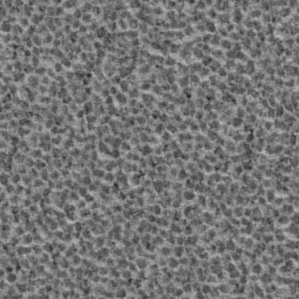
Label: frost